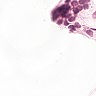
Metastatic tissue present: no